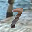
Label: 7